Индуктивность кольца радиуса $R$, сделанного из тонкой проволоки, равна $L$.
Найдите индуктивность проволочного кольца, у которого все геометрические размеры в 2 раза больше. Если в плоскости кольца радиуса $R$ поместить сверхпроводящее колечко с вдвое меньшими геометрическими размерами так, чтобы плоскости колец и их центры совпадали (рис. 3), то индуктивность кольца радиуса $R$ оказывается равной $L_1$.
Какой станет индуктивность кольца $L_2$ радиуса $R$ при помещении его внутрь сверхпроводящего кольца со вдвое большими геометрическими размерами? Плоскости и центры колец во втором случае также совпадают.
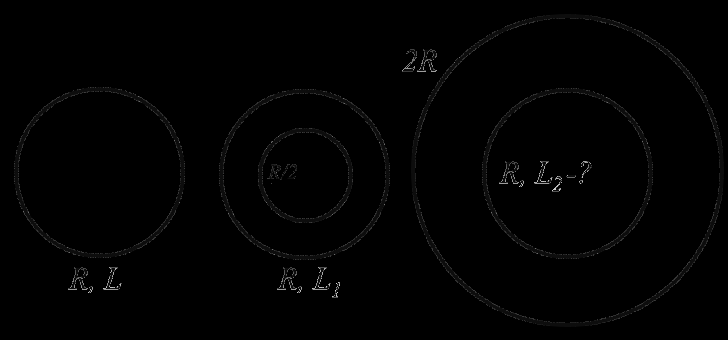
Найдите индуктивность проволочного кольца, у которого все геометрические размеры в 2 раза больше.
Решение: Прежде всего заметим, что индуктивность кольца пропорциональна его радиусу. В самом деле, величина магнитной индукции в каждой точке пространства уменьшается обратно пропорционально радиусу кольца, а площадь увеличивается пропорционально квадрату радиуса. При заданной величине тока в кольце магнитный поток через плоскость кольца, таким образом, прямо пропорционален радиусу. Поэтому индуктивность кольца радиуса $\frac{R}{2}$ равна $\frac{L}{2}$ , а кольца радиуса 2$R$ — $2L$.
Ответ: $$2L$$

Какой станет индуктивность кольца $L_2$ радиуса $R$ при помещении его внутрь сверхпроводящего кольца со вдвое большими геометрическими размерами? Плоскости и центры колец во втором случае также совпадают.
Решение: Магнитный поток через внутреннюю область нашего кольца (область А) в виде концентрического круга радиуса $\frac{R}{2}$ составляет некоторую часть $\alpha $ от полного потока через плоскость кольца \[\Phi_A=\alpha LI\] Тогда магнитный поток через область с внутренним радиусом $\frac{R}{2}$ и внешним радиусом $R$ (область В) внутри нашего кольца \[\Phi_B=(1-\alpha )LI\ \] Введем также обозначение для потока $\Phi_{\textrm{С}}$ через область С с внутренним радиусом $R$ и внешним радиусом $2R$, охватывающую снаружи наше кольцо \[\Phi_C=\beta LI\] В первом случае (сверхпроводящее колечко внутри) магнитный поток через область А, ограниченную сверхпроводящим контуром равен нулю $$\Phi_{A1}=\alpha LI-\frac{L}{2}I_1=0$$ Здесь $I_1$ — ток, возникающий в сверхпроводящем колечке. Полный поток через плоскость кольца радиуса $R$ при этом $$\Phi_1=L_1I=\left(1-\alpha \right)LI+\beta \frac{L}{2}I_1$$ Во втором случае наше кольцо с током $I$ охвачено сверхпроводящим кольцом радиуса $2R$ с индуктивностью $2L$. Во внешнем кольце возникает такой ток $I_2$, при котором полный поток магнитного поля через его плоскость равнялся нулю $$LI-\beta LI-2LI_2=0$$ Полный поток через плоскость кольца радиуса $R$ при этом $$\Phi_2=L_2I=LI-\alpha \cdot 2LI_2$$ Из предыдущих уравнений получаем \[L_1I=\left(1-\alpha \right)LI+\alpha \beta LI=\left(1-\alpha +\alpha \beta \right)LI,\] И далее \[L_2I=LI-\alpha \cdot \left(1-\beta \right)LI=\left(1-\alpha +\alpha \beta \right)LI\] Таким образом, $L_2=L_1$. Решение 2 (взаимная индуктивность) Соображение подобия относится и к взаимной индуктивности двух контуров — при увеличении всех геометрических размеров системы в 2 раза коэффициент взаимной индуктивности увеличивается в 2 раза. Таким образом, если коэффициент взаимной индуктивности колец радиусов $R$ и $R/2$ равен $L_{12}$, то для колец радиусов $2R$ и $R$ он будет равен $2L_{12}$. С их использованием уравнения первого варианта решения приобретают вид $$\Phi_{\textrm{А}1}=L_{12}I-\frac{L}{2}I_1=0$$ $$\Phi_1=L_1I=LI-L_{12}I_1$$ $$2L_{12}I-2LI_2=0$$ $$\Phi_2=L_2I=LI-2L_{12}I_2$$ Из них также следует \[L_1=L_2=L-\frac{2L^2_{12}}{L}\]
Ответ: $$L_2=L_1$$  Решение 2 (взаимная индуктивность) Соображение подобия относится и к взаимной индуктивности двух контуров — при увеличении всех геометрических размеров системы в 2 раза коэффициент взаимной индуктивности увеличивается в 2 раза. Таким образом, если коэффициент взаимной индуктивности колец радиусов $R$ и $R/2$ равен $L_{12}$, то для колец радиусов $2R$ и $R$ он будет равен $2L_{12}$. С их использованием уравнения первого варианта решения приобретают вид $$\Phi_{\textrm{А}1}=L_{12}I-\frac{L}{2}I_1=0$$ $$\Phi_1=L_1I=LI-L_{12}I_1$$ $$2L_{12}I-2LI_2=0$$ $$\Phi_2=L_2I=LI-2L_{12}I_2$$ Из них также следует \[L_1=L_2=L-\frac{2L^2_{12}}{L}\]
Темы:
T, Электромагнетизм, Индуктивность, Всероссийские